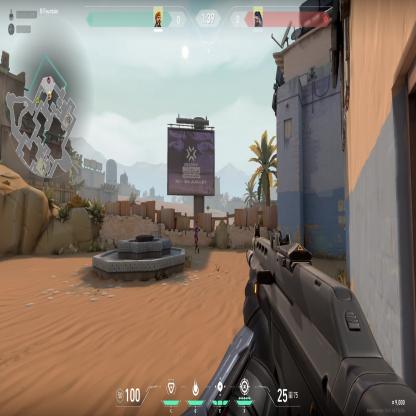
Label: enemy